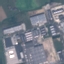
Land use / land cover class: Industrial